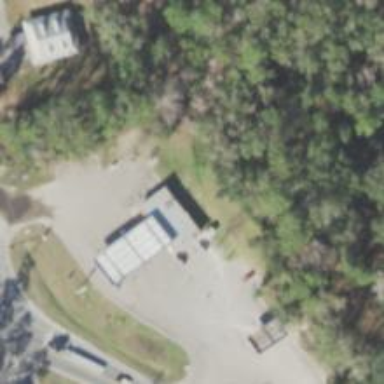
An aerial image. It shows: Convenience shop.